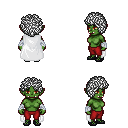
a pixel art fantasy rpg character, female body template, orc, green skin, white cape, red pants, white curly afro hairstyle, white cloth bandages, ghillies, four views (front, back, left, right), 2x2 character sprite sheet, small pixel art, hard edges, no anti-aliasing